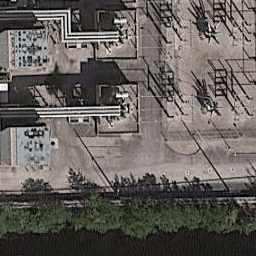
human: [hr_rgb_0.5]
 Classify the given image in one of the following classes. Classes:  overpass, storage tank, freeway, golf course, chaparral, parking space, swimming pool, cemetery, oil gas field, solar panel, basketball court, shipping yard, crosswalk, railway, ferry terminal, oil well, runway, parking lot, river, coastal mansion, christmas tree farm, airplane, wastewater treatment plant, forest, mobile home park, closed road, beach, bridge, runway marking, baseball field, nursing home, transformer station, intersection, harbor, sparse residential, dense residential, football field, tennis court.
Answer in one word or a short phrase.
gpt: transformer station